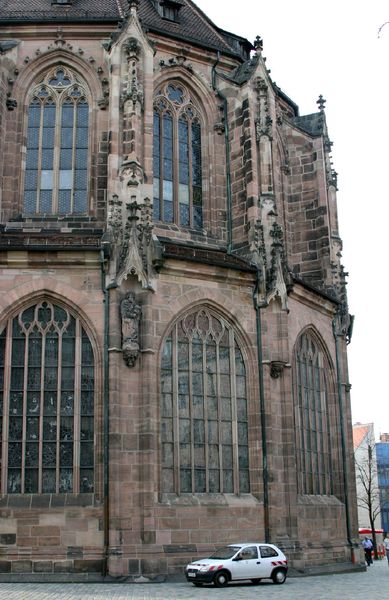
Titel: Hallenchor von St. Lorenz in Nürnberg
Künstler: Konrad Heinzelmann
Standort: Nürnberg, St. Lorenz (EU - D - B)
Schlagwörter: baum, himmel, mann, weiß, stadt, braun, fenster, glas, grau, strasse, säule, dach, gebäude, haus, rot, architektur, stein, steine, kirche, figur, gotik, statue, bogen, fassade, pflaster, mauer, backstein, winter, auto, figuren, detail, deutsch, hoch, foto, fotografie, bögen, kreuz, dom, groß, gehweg, münster, kathedrale, sandstein, gotisch, rosette, spitzbogen, apsis, romanik, chor, marktplatz, staße, gaube, maßwerk, nischen, romanisch, bogenfenster, chorumgang, aut, kirchenfenster, köln, ulm, chorraum, freske, speyer, maßwerkfenster, freiburg, kapellenkranz, apside, opel, kleinwagen, kathedale, deutsch#, wanrstreifen, opel corsa, lanzettefenster, backtein, runde apsis